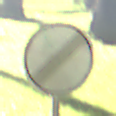
Verkehrszeichen: EndeSaemtlicherBegrenzungen
Umgebung: Outdoor, Nature
Tageszeit: MorningAfternoon
Wetter: Clear
Licht: Natural
Jahreszeit: NotSpecified
Kontrast: HighContrast